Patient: sex F, age 43
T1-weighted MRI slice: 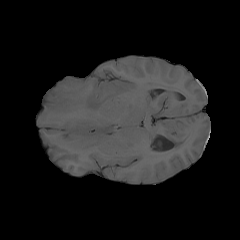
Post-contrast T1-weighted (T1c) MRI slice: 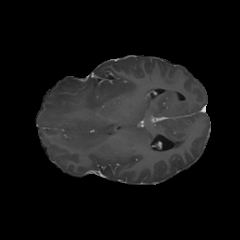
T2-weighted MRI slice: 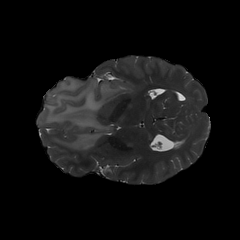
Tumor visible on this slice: yes
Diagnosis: Astrocytoma, IDH-mutant
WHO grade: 3